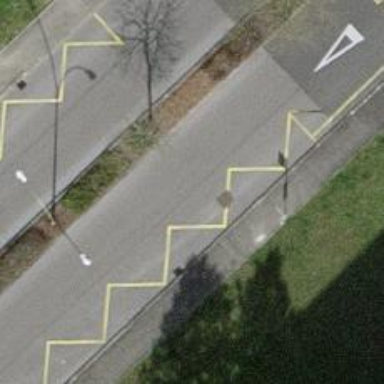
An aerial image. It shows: Bus stop with designated stop position for public transport.